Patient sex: F
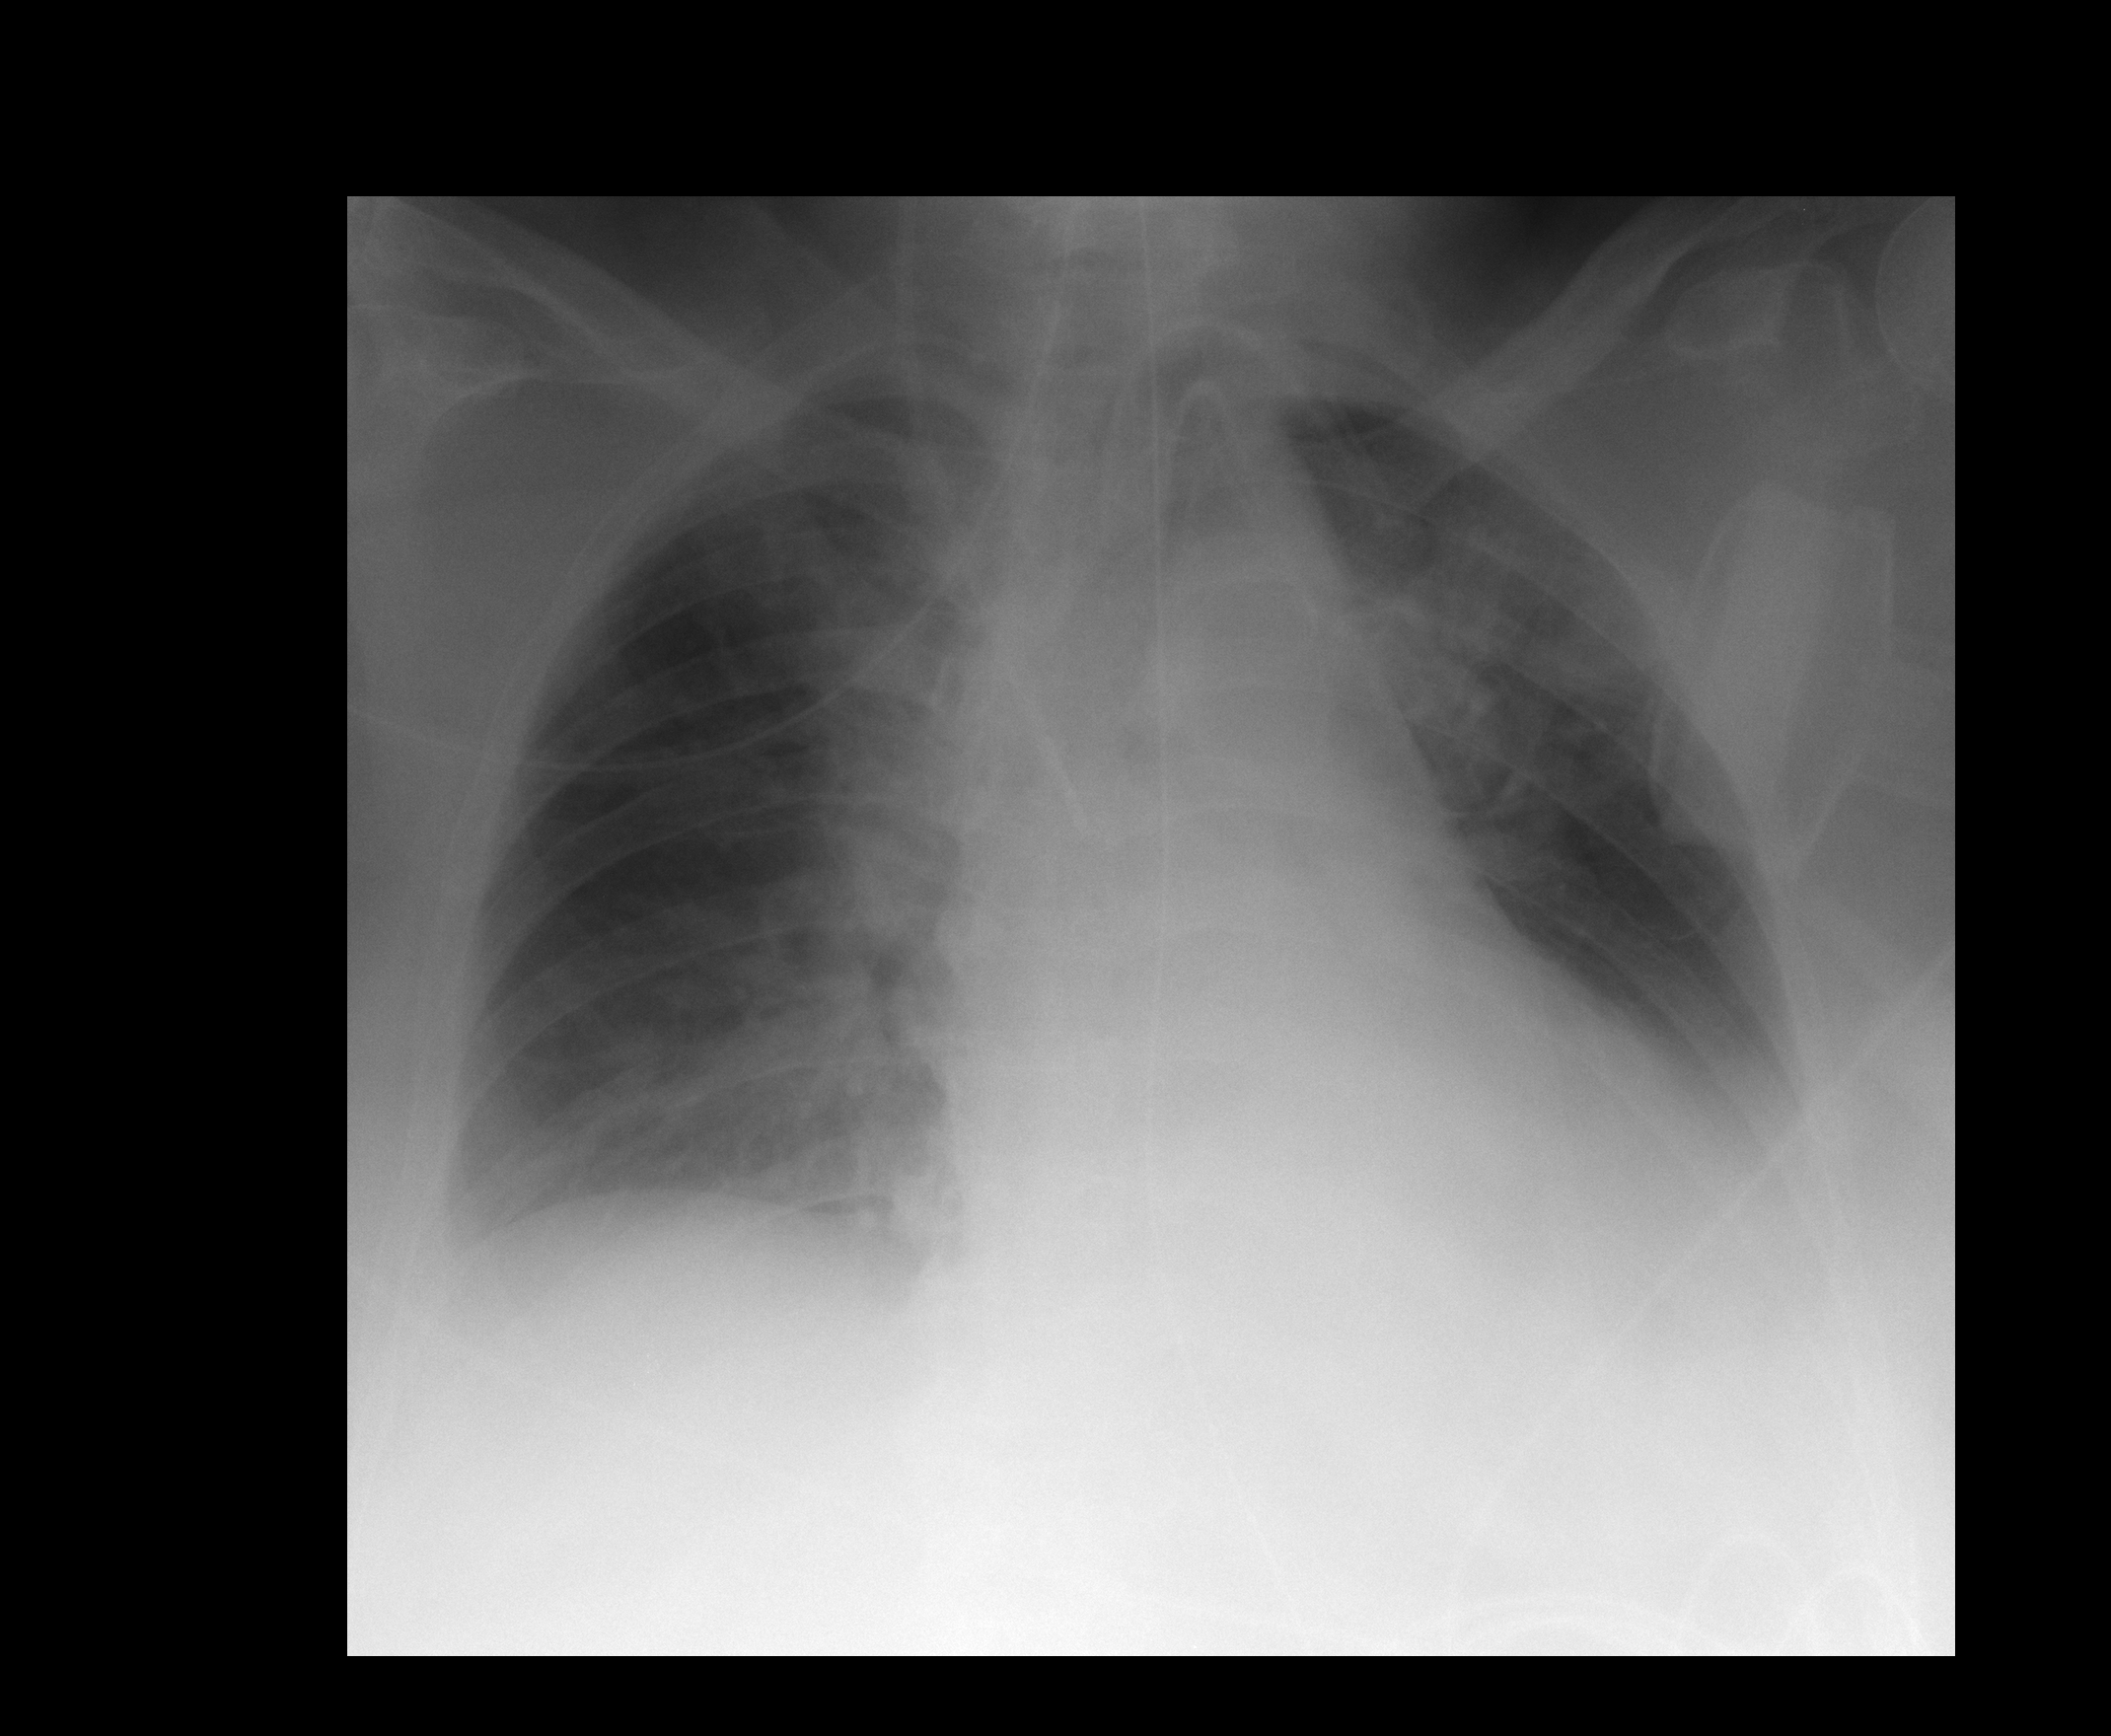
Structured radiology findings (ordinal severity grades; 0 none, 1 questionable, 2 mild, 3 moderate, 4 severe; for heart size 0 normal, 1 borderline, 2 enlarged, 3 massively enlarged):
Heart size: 2
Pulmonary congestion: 2
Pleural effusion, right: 0
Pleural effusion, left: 2
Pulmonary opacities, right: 1
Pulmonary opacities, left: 0
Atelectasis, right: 2
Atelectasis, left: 1